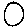
Label: circle